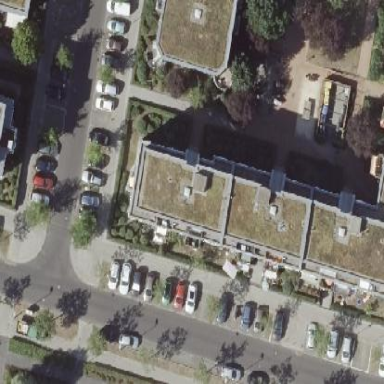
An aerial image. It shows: Apartment building with flat roof.